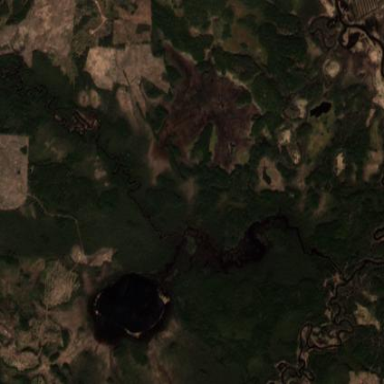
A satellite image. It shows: Bog wetland area.